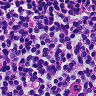
Metastatic tissue present: no